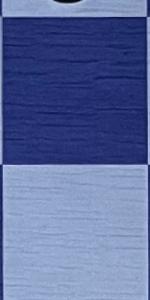
Label: Empty